RGB frame:
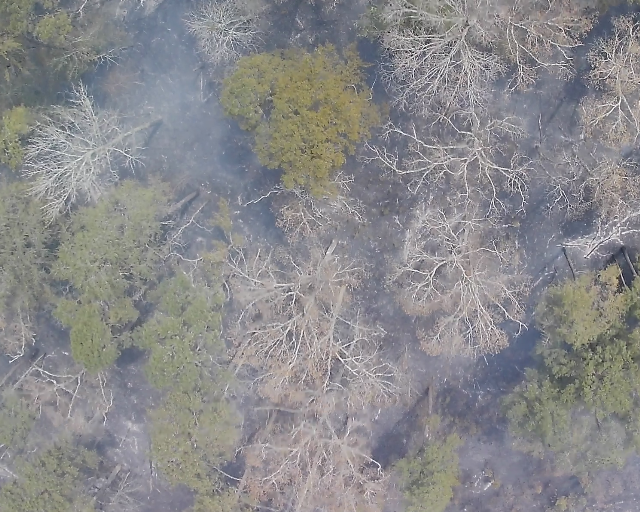
Thermal frame:
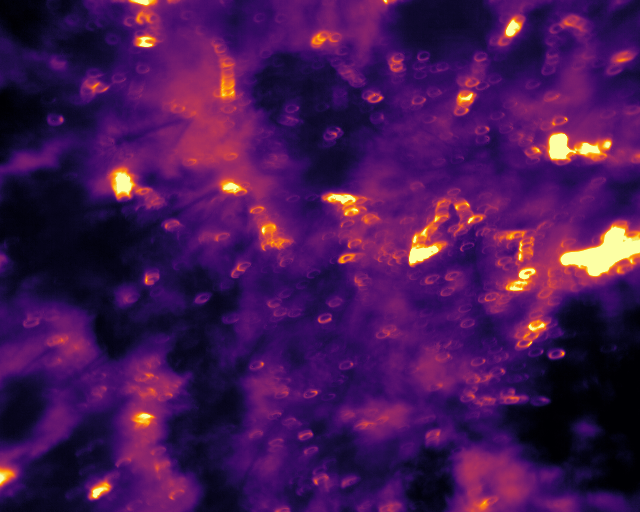
Captured: 2026-02-26 03:42:00
Pixels at or above 80 °C: 2849 (fraction of frame: 0.008694)